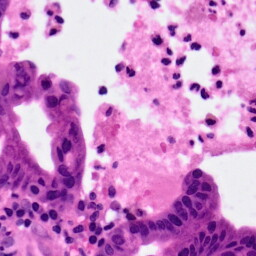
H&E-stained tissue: Pancreatic